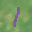
Label: 1